This continuous-wavelet-transform scalogram was computed from a bearing vibration snapshot. Diagnose the bearing from this image, choosing from: normal, inner_race, outer_race, ball.
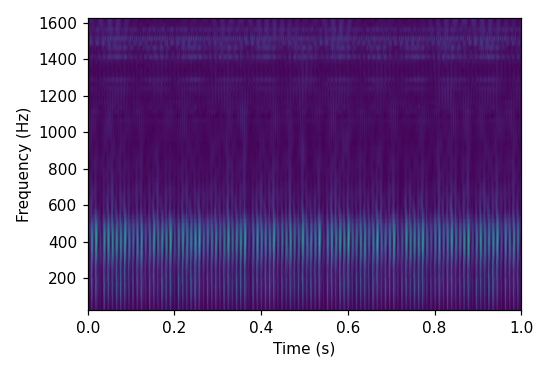
Answer: outer_race